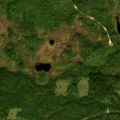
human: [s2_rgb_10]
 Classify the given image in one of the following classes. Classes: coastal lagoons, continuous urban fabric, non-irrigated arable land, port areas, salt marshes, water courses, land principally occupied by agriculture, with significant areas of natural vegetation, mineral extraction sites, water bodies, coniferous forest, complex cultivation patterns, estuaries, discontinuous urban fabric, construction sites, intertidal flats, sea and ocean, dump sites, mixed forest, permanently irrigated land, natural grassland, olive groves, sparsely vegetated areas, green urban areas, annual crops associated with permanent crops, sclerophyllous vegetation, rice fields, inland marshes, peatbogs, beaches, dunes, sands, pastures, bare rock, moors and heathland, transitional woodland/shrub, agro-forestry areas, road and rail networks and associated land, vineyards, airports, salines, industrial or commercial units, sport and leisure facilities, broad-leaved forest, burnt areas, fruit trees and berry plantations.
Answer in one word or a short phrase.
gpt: coniferous forest